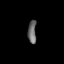
Tissue: prostate
Cell type: T cells
Senescence score: 0.3249
Nuclear area (px): 188
Mean DAPI intensity: 105.83